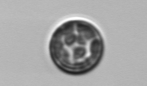
Label: Thalassiosira